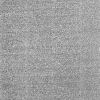
Atmospheric dust classification: dusty